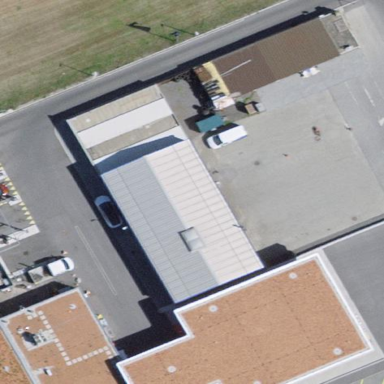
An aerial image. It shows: Fuel station.